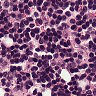
Metastatic tissue present: no